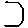
Label: hexagon